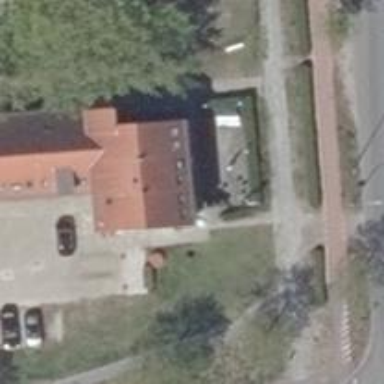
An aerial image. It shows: Restaurant.